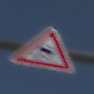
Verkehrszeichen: SchleuderOderRutschgefahr
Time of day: Midday
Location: Outdoor (Nature)
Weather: Clear
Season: NotSpecified
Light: Natural